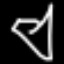
Label: diamond